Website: walmart
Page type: account-selection
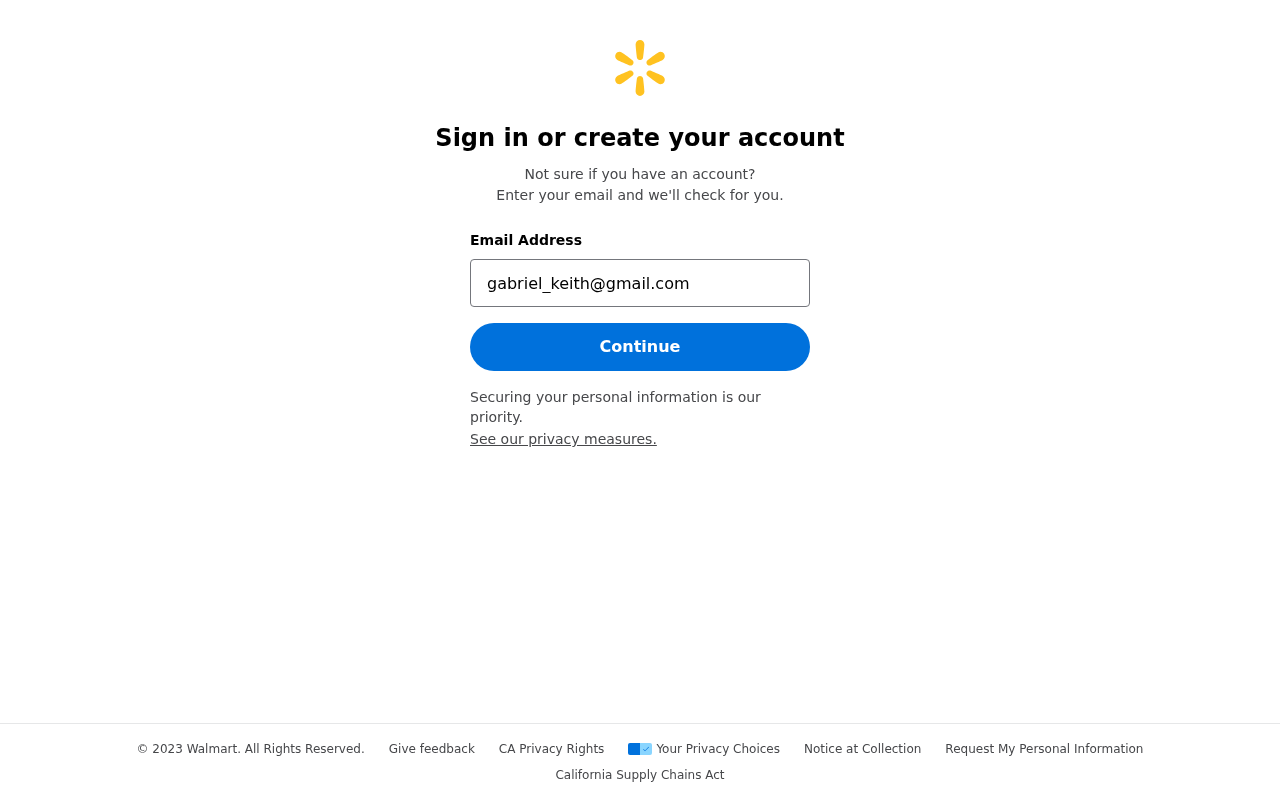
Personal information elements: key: PII_EMAIL
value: gabriel_keith@gmail.com